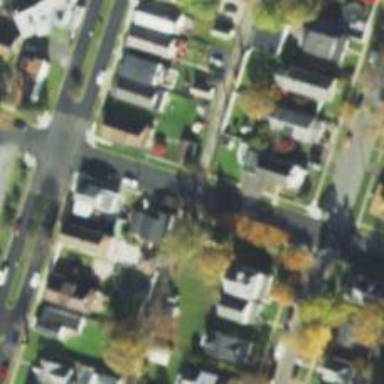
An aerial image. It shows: Alley classified as service road.